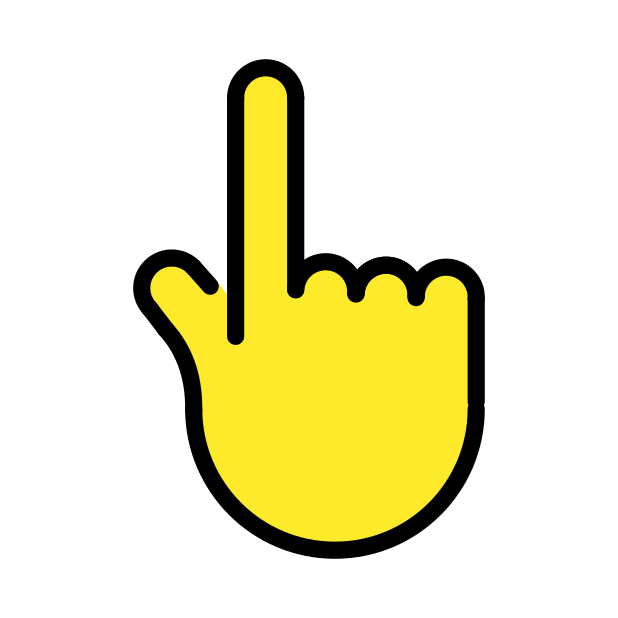
backhand index pointing up